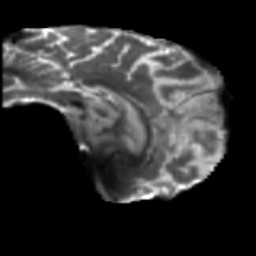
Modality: T2w
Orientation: sagittal
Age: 75
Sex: male
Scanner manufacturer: siemens
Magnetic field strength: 3 T
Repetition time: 5.47 s
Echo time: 0.0854 s